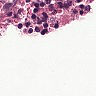
Metastatic tissue present: yes